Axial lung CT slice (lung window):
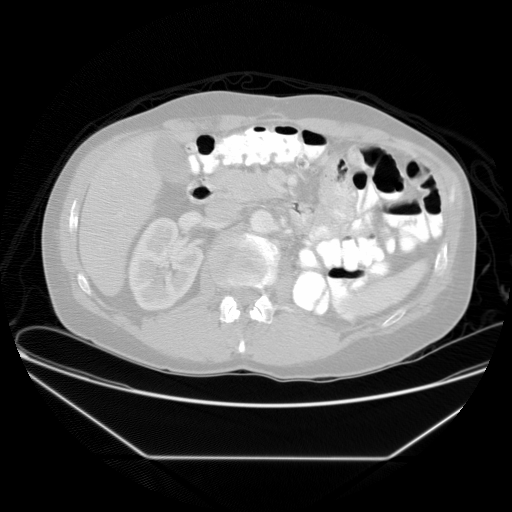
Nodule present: no